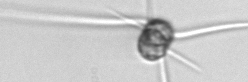
Label: Chaetoceros_danicus